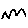
Label: zigzag